I will show an image sequence of human cooking. I have annotated the images with numbered circles. Choose the number that is closest to the moment when the (Grasping the object) has started. You are a five-time world champion in this game. Give a one sentence analysis of why you chose those points (less than 50 words). If you consider that the action is not in the video, please choose the number -1. Provide your answer at the end in a json file of this format: {"points": []}
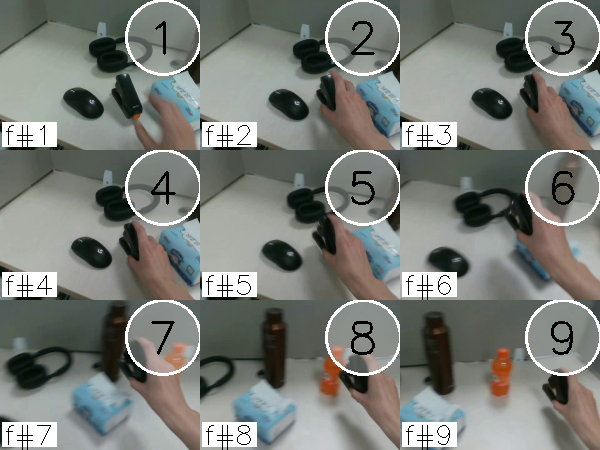
Frame 3 shows the clearest moment of hand-object contact.
{"points": [3]}